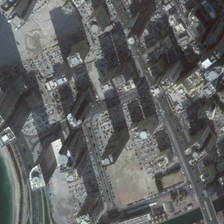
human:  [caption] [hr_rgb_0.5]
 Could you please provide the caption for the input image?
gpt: many tall buildings with parking lots are in a commercial area .

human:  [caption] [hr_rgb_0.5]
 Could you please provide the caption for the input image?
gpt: many tall buildings with parking lots are in a commercial area .

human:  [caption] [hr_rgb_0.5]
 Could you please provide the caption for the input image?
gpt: many tall buildings with parking lots are in a commercial area .

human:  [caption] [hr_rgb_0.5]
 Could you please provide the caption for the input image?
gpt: many tall buildings with parking lots are in a commercial area .

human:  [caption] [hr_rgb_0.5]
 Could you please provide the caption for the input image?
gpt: many tall buildings with parking lots are in a commercial area .